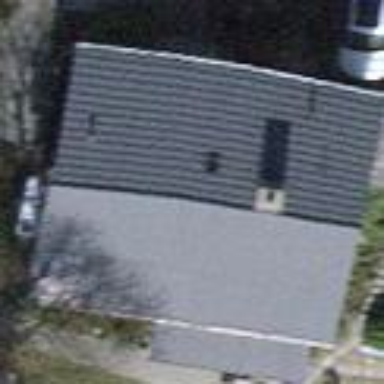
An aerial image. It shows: Detached building with gabled tile roof.